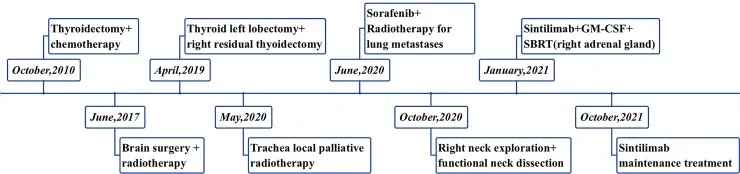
Timeline of the case history.
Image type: chart (chart)